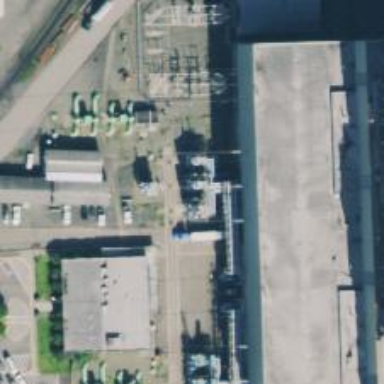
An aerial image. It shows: Steam turbine generator.